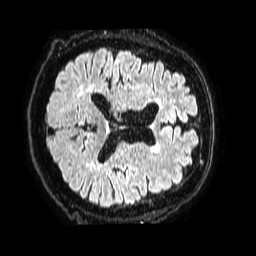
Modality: FLAIR
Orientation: axial
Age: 69
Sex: male
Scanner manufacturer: philips
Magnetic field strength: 1.5 T
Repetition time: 4.8 s
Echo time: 0.3 s